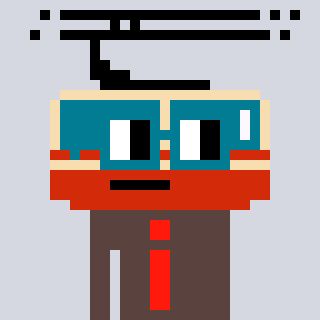
a pixel art character with square dark green glasses, a tram wagon-shaped head and a darkbrown-colored body on a cool background